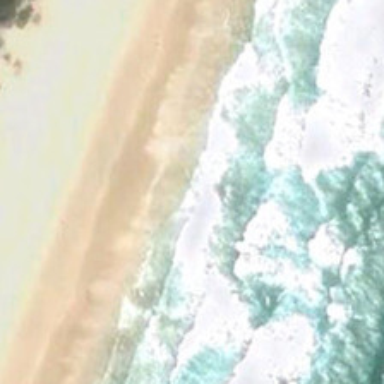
An ocean with white waves is near a yellow beach .